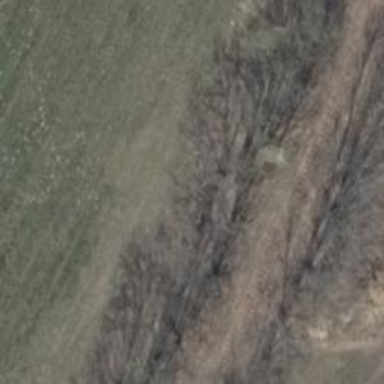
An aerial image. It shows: Row of trees in natural setting.